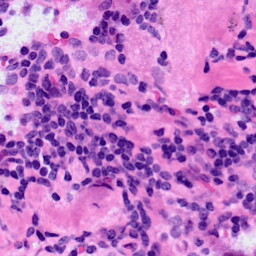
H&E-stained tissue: LymphNode